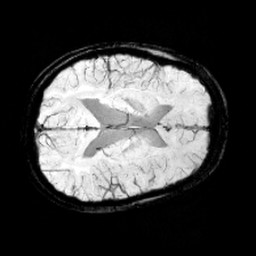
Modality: minIP
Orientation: axial
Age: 12
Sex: female
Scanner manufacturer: siemens
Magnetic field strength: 3 T
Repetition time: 0.027 s
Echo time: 0.02 s